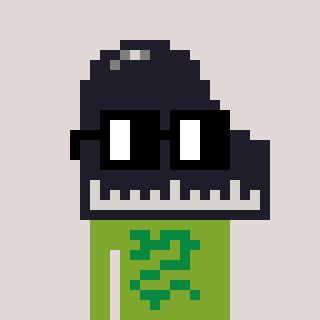
a pixel art character with square black glasses, a piano-shaped head and a slimegreen-colored body on a warm background